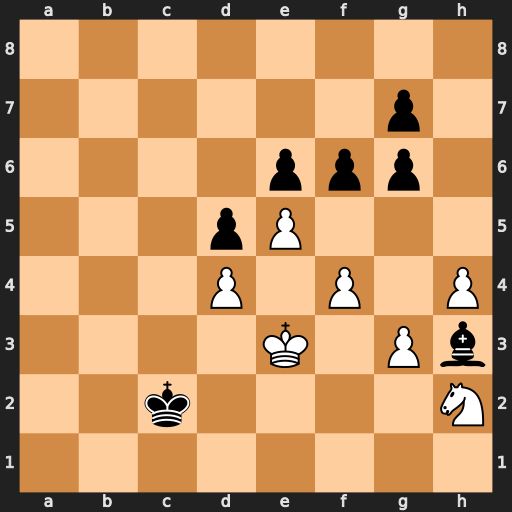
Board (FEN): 8/6p1/4ppp1/3pP3/3P1P1P/4K1Pb/2k4N/8
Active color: w
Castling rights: -
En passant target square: -
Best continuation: exf6 gxf6 g4 Kc3 h5 gxh5 gxh5